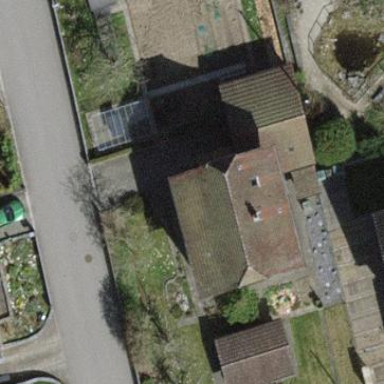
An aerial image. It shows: Detached building.